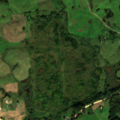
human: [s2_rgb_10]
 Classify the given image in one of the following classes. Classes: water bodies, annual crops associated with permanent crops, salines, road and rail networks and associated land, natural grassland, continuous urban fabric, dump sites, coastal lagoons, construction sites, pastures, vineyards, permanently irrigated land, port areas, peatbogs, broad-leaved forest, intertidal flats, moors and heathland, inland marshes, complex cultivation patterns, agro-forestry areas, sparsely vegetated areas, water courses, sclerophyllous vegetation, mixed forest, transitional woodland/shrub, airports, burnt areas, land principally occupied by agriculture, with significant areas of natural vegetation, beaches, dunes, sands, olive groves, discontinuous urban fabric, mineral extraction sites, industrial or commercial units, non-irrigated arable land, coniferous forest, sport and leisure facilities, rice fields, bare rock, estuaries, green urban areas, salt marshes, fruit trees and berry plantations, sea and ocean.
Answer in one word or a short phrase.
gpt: non-irrigated arable land, pastures, complex cultivation patterns, land principally occupied by agriculture, with significant areas of natural vegetation, transitional woodland/shrub